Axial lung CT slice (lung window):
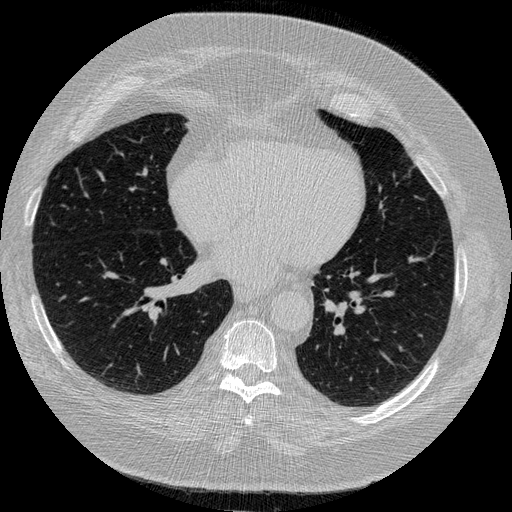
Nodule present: no